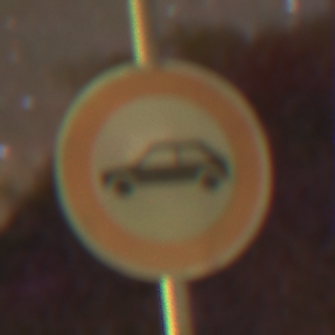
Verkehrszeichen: VerbotPersonenkraftwagen
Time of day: Night
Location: Outdoor (Suburban)
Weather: Clear
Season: NotSpecified
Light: Artificial